Question: I am starting in React.js and I find this problem when making a navigation menu. It does not generate the menu effect that is expected, here is the code:
'''
import React, {Component} from 'react';
import {Link} from 'react-router-dom';
import { Navbar, Nav, NavItem} from 'react-bootstrap';
export class Menu extends Component {
render(){
return (
<Navbar>
<Nav>
<NavItem componentClass= {Link} href="/" to="/" >
Inicio
</NavItem>
<NavItem componentClass= {Link} href="/Pelicula" to="/Pelicula" >
Pelicula
</NavItem>
</Nav>
</Navbar>
);
}
}
export default Menu;
'''
This is the result

It is divided into two components, the top part is the Menu component and the bottom component, Greeting, but the one of my interest is the menu
I hope your help
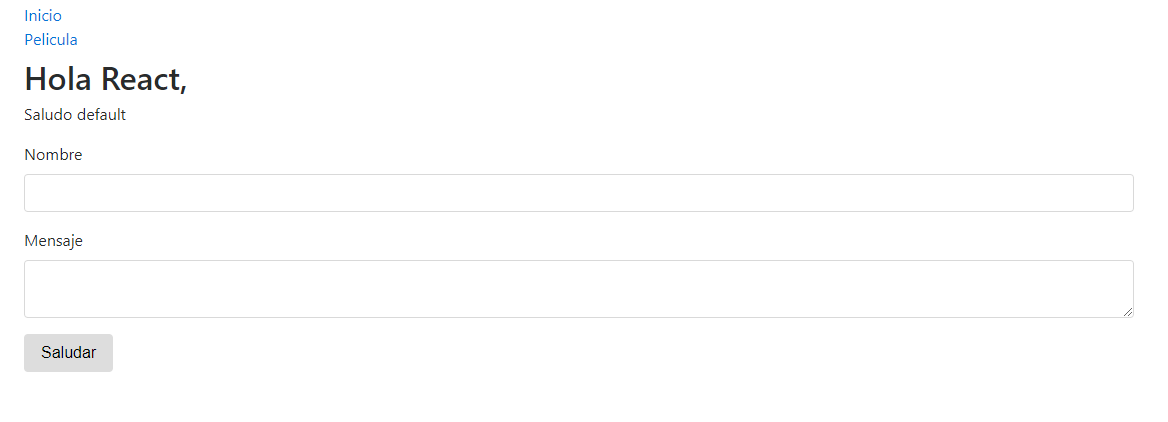
Answer: 1. Ensure you include stylesheets
> Because React-Bootstrap doesn't depend on a very precise version of Bootstrap, we don't ship with any included css. However, some stylesheet is required to use these components. How and which bootstrap styles you include is up to you, but the simplest way is to include the latest styles from the CDN.
'''
<!-- Latest compiled and minified CSS -->
<link rel="stylesheet" href="https://maxcdn.bootstrapcdn.com/bootstrap/3.3.7/css/bootstrap.min.css" integrity="sha384-BVYiiSIFeK1dGmJRAkycuHAHRg32OmUcww7on3RYdg4Va+PmSTsz/K68vbdEjh4u" crossorigin="anonymous">
<!-- Optional theme -->
<link rel="stylesheet" href="https://maxcdn.bootstrapcdn.com/bootstrap/3.3.7/css/bootstrap-theme.min.css" integrity="sha384-rHyoN1iRsVXV4nD0JutlnGaslCJuC7uwjduW9SVrLvRYooPp2bWYgmgJQIXwl/Sp" crossorigin="anonymous">
'''
<URL>
---
1. Wrap your NavItem in BrowserRouter
---
'''
import React from 'react';
import React, { Component } from 'react';
import { Link, BrowserRouter } from 'react-router-dom';
import { Navbar, Nav, NavItem } from 'react-bootstrap';
export class Menu extends Component {
render() {
return (
<Navbar>
<Nav>
<BrowserRouter>
<NavItem componentClass={Link} href="/" to="/">Inicio</NavItem>
</BrowserRouter>
<BrowserRouter>
<NavItem componentClass={Link} href="/Pelicula" to="/Pelicula">Pelicula</NavItem>
</BrowserRouter>
</Nav>
</Navbar>
);
}
}
export default Menu;
'''
<URL>